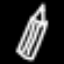
Label: pencil